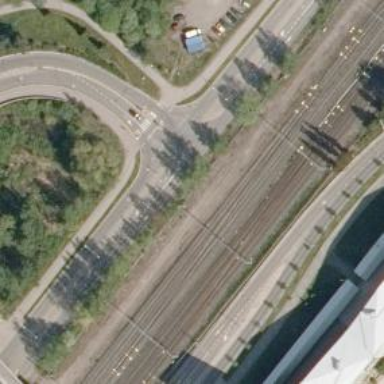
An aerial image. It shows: Secondary link road with asphalt surface.